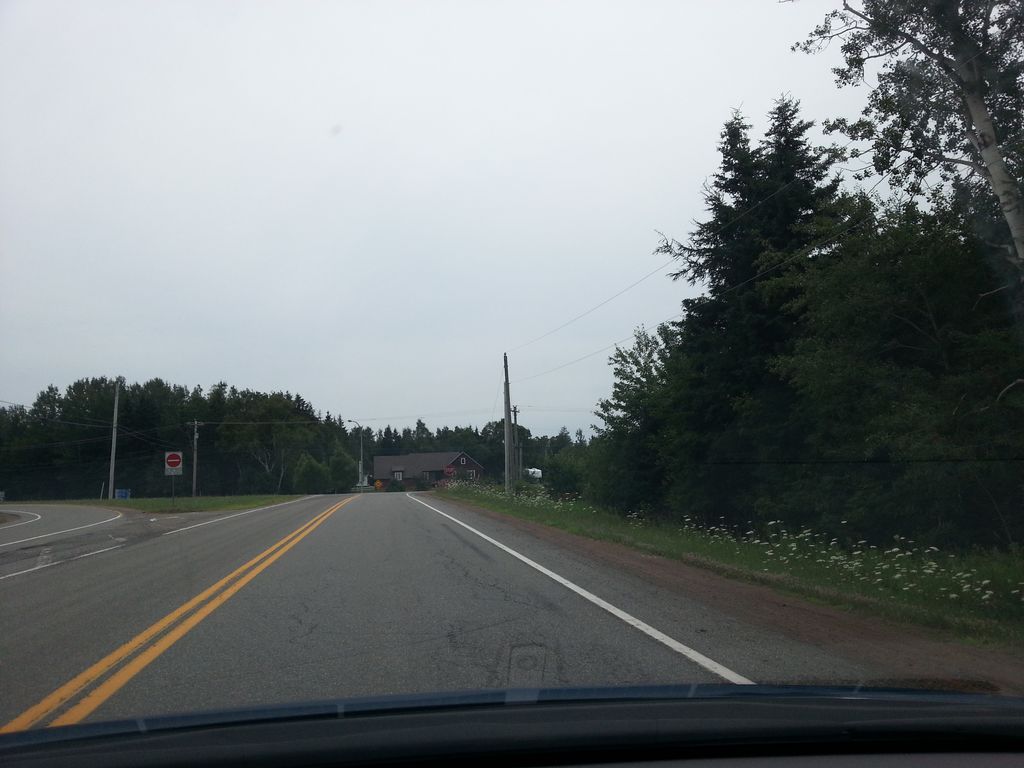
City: charlottetown